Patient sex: M
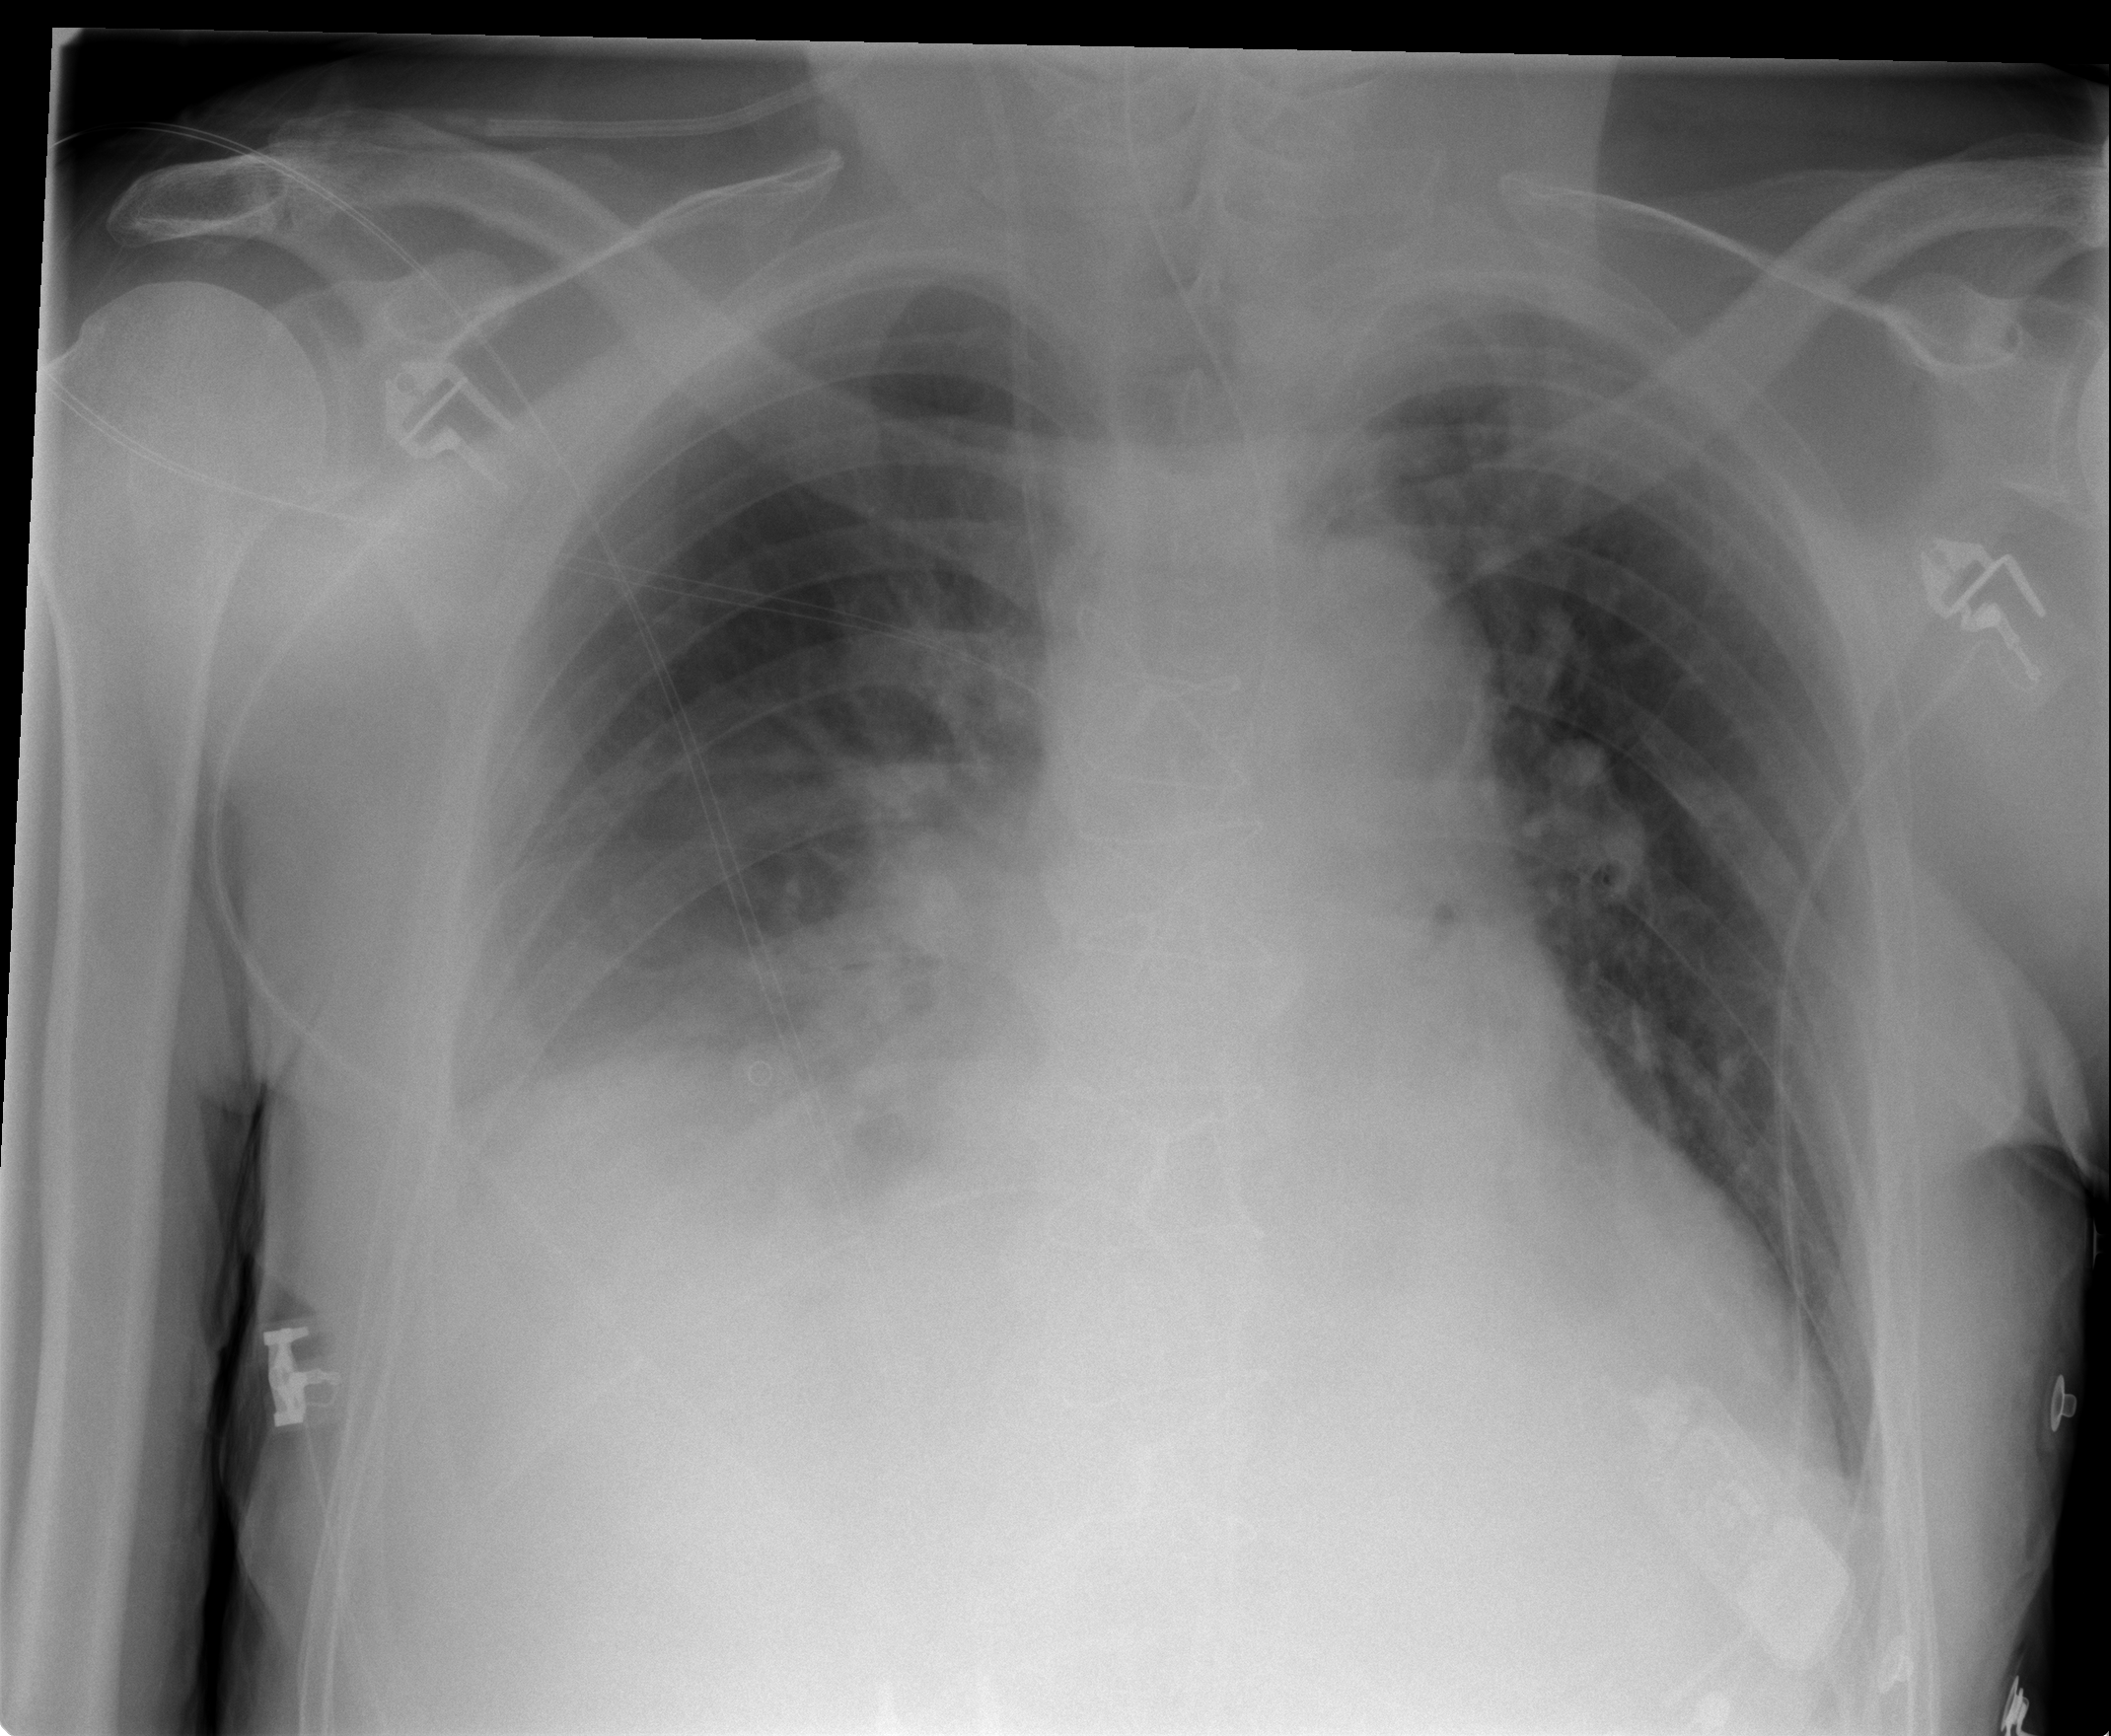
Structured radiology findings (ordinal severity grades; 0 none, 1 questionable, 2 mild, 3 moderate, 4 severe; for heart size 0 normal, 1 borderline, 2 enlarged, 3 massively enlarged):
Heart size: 1
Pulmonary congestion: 1
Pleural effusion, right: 1
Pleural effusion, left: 1
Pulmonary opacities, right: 3
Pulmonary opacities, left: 0
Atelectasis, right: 2
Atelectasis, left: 1